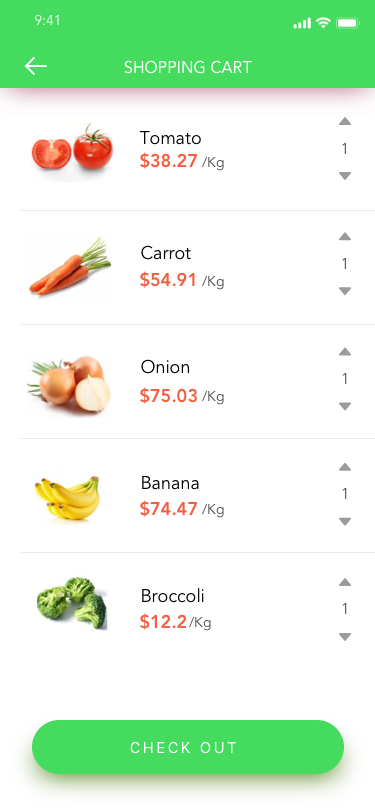
Text in this UI design:
Banana
$74.47
Broccoli
$12.2
Onion
$75.03
Carrot
$54.91
Tomato
$38.27
/Kg
/Kg
/Kg
/Kg
/Kg
1
1
1
1
1